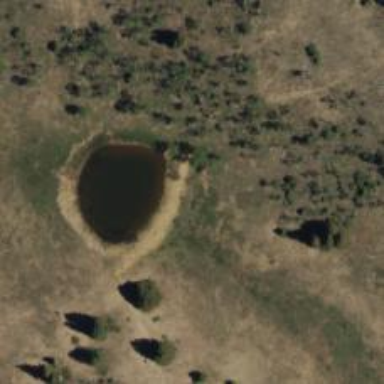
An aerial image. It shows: Reservoir.